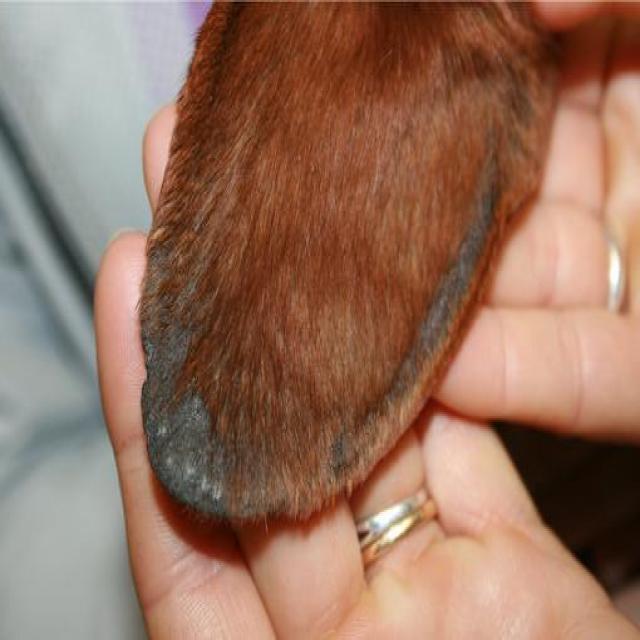
Canine dermatitis — inflammation of the skin presenting with erythema, pruritus, papules, and excoriation. May be allergic, contact, or atopic in origin.